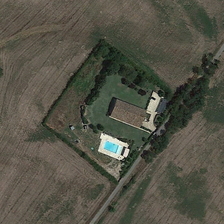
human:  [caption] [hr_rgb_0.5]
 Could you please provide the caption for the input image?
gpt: in the farmland  a house with a swimming pool is built on a square lawn near a road .

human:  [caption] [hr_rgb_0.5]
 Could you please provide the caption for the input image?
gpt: in the farmland  a house with a swimming pool is built on a square lawn near a road .

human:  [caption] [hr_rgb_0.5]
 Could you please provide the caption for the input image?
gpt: in the farmland  a house with a swimming pool is built on a square lawn near a road .

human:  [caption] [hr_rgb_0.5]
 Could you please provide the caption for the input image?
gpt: a swimming pool sits alongside the house located in this bald farmland .

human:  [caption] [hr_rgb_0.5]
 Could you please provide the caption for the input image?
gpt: a building with s pool is surrounded by several green trees and meadows .